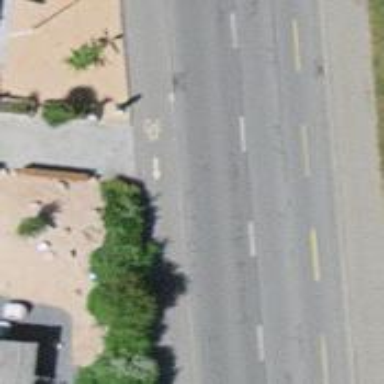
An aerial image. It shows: Residential road with asphalt surface. There is cycle lane on the left and cycle track on the right. Both sides of the road have separate sidewalks.